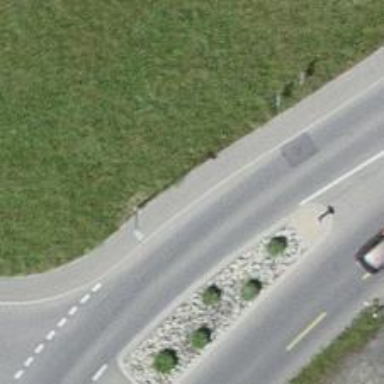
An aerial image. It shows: Sidewalk along the footway.